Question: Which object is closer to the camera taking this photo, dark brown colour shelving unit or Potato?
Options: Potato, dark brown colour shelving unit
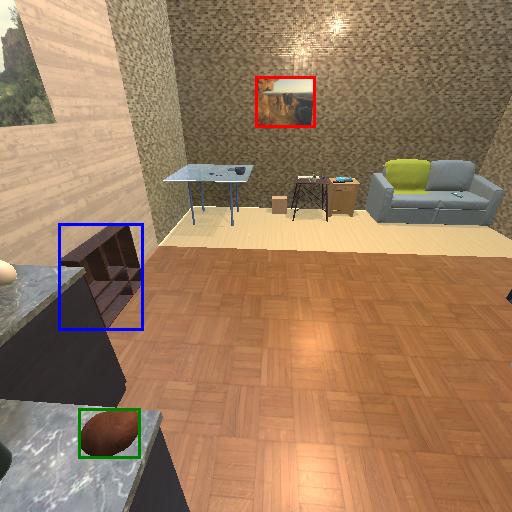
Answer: Potato